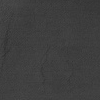
Atmospheric dust classification: not_dusty